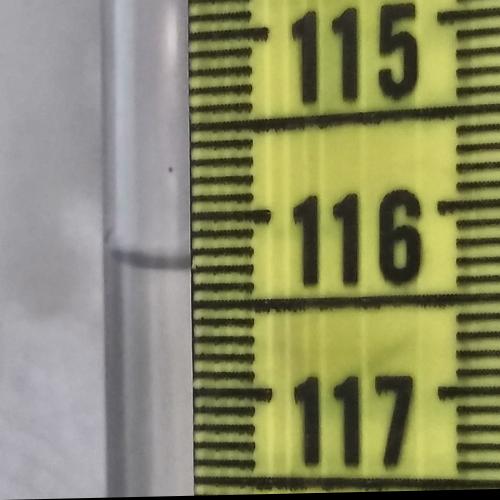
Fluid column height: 116.3 cm